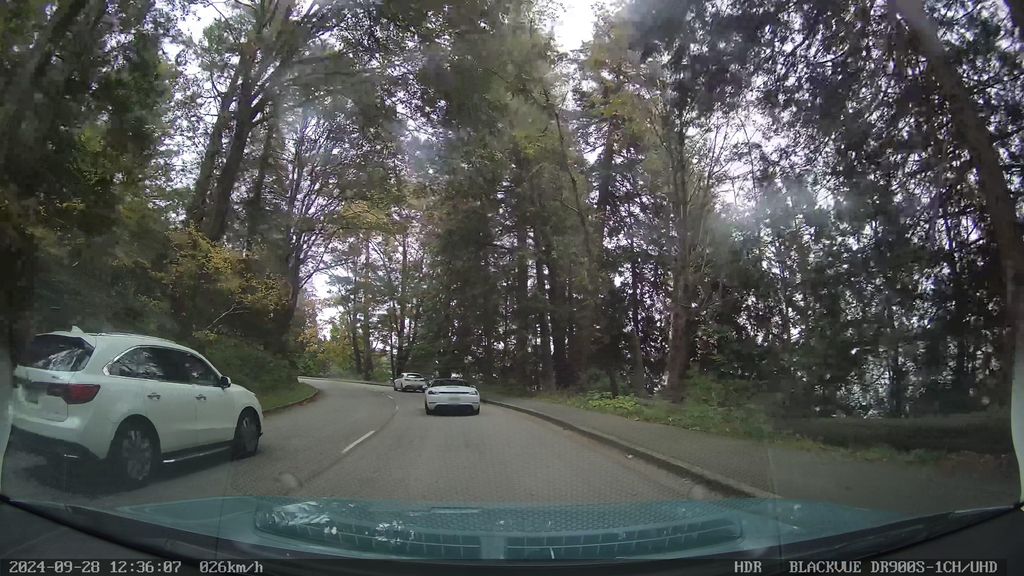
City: vancouver